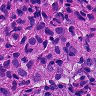
Metastatic tissue present: yes